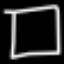
Label: square